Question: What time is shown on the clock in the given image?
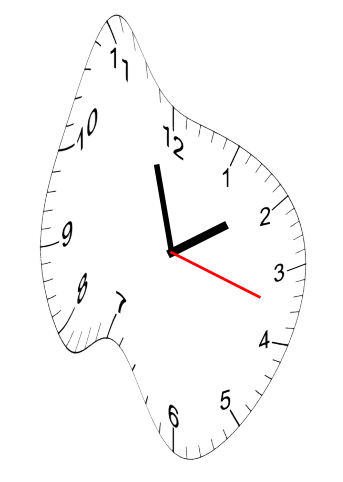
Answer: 01:57:18